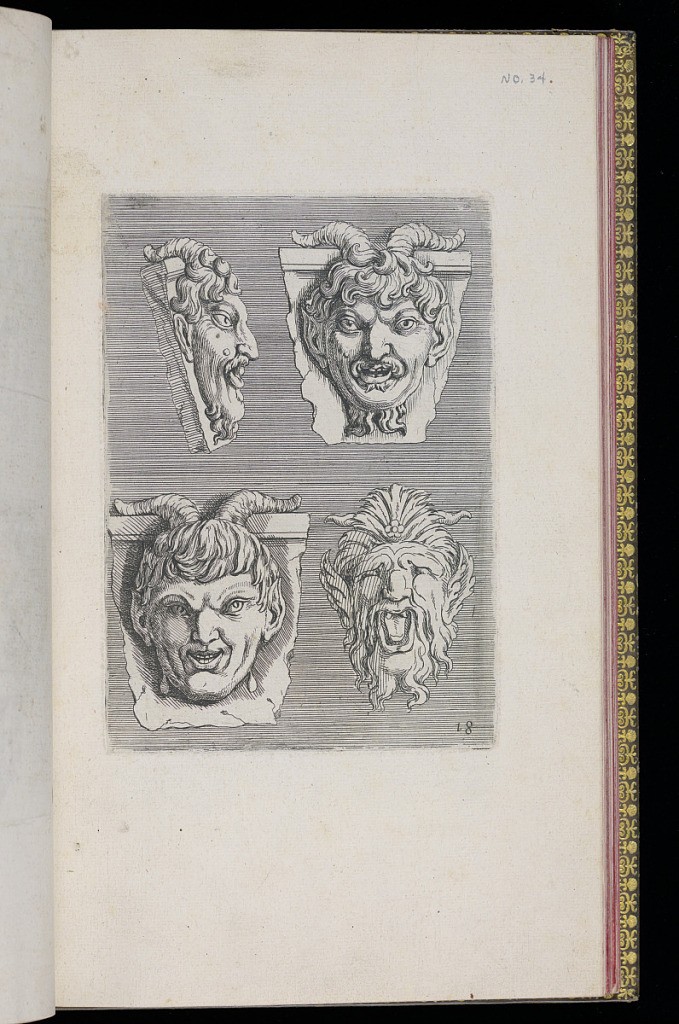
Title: Four Mask (Mascaron) Designs
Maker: D. Antoine Pierretz, French, active 1647
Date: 1648
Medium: Etching on laid paper
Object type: Print
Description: Four designs for grotesque satyr masks (mascarons) with male faces (beards, horns, and pointed ears). The plate is numbered.